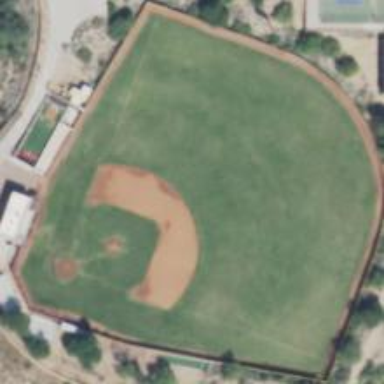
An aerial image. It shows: Baseball pitch for leisure land activities.